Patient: sex F, age 74
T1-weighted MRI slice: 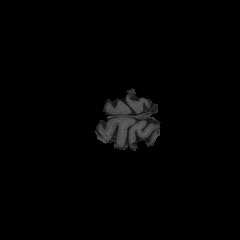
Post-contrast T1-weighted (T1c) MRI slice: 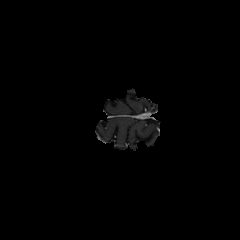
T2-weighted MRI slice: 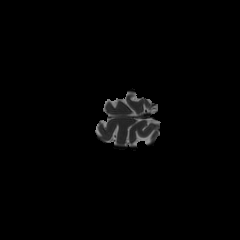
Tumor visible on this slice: no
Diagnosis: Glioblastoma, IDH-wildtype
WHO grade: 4